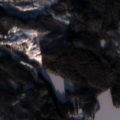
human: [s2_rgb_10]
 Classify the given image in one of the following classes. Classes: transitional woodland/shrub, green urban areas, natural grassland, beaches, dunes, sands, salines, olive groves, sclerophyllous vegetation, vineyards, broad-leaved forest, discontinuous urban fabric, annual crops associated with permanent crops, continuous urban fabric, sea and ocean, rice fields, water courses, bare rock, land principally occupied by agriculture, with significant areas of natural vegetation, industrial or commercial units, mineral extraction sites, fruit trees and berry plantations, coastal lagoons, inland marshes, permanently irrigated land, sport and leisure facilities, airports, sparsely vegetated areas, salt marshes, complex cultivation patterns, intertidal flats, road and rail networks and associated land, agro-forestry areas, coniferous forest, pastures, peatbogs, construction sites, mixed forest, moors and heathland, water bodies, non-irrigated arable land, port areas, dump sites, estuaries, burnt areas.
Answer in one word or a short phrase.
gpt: coniferous forest, transitional woodland/shrub, water bodies